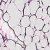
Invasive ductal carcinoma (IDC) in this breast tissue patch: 0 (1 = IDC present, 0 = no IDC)